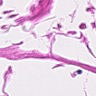
Metastatic tissue present: no